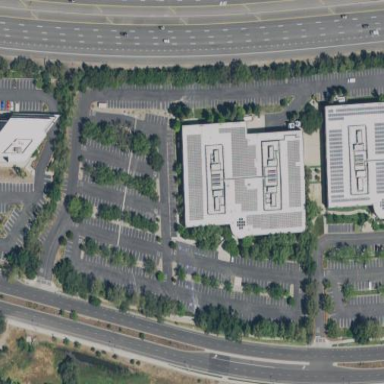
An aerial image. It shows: Office building.